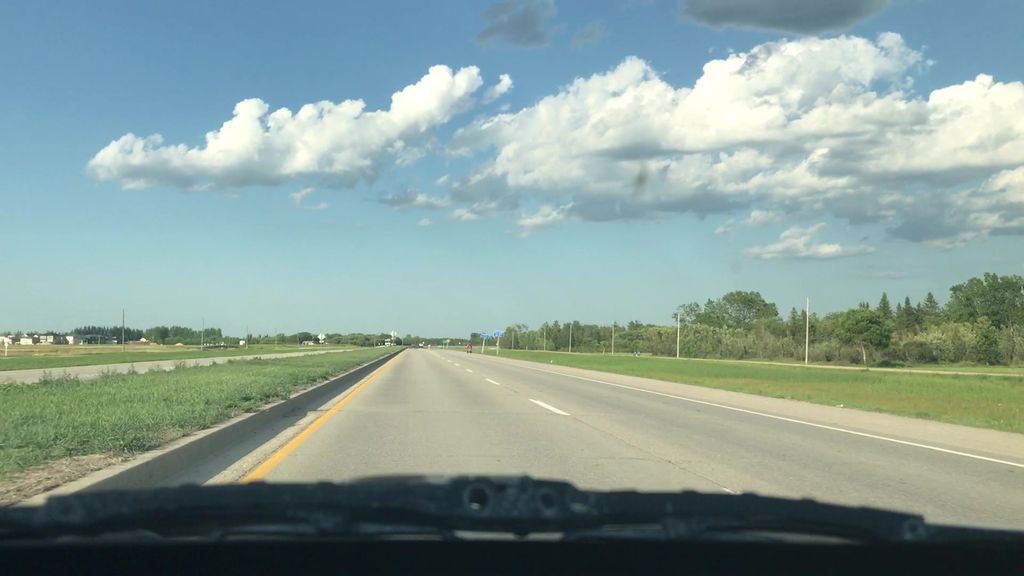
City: winnipeg